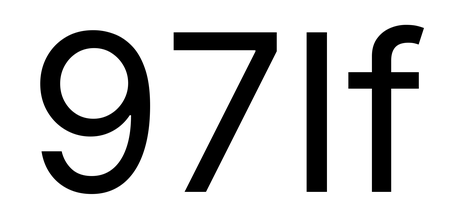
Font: Inter_Regular